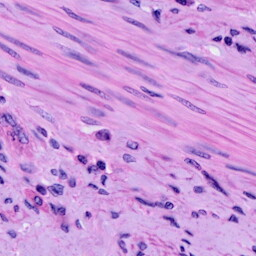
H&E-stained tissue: Cervix